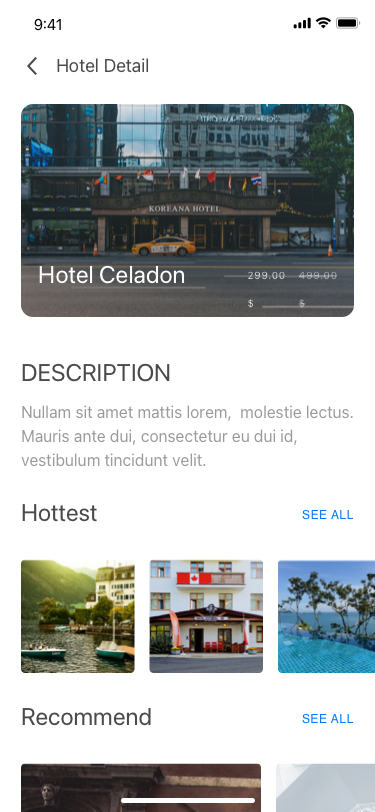
Text in this UI design:
SEE ALL
Recommend
SEE ALL
Hottest
Nullam sit amet mattis lorem,  molestie lectus. Mauris ante dui, consectetur eu dui id, vestibulum tincidunt velit.
DESCRIPTION
499.00$
299.00$
Hotel Celadon